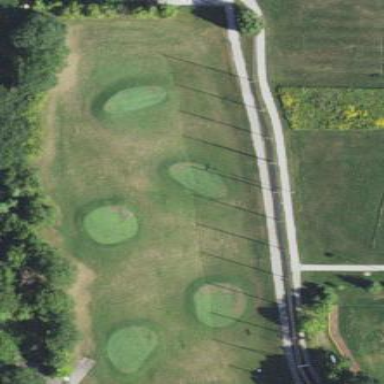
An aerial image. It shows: Grassy area designated for driving range golf.